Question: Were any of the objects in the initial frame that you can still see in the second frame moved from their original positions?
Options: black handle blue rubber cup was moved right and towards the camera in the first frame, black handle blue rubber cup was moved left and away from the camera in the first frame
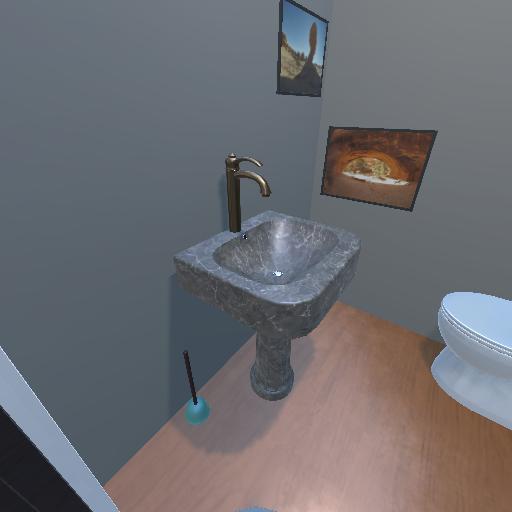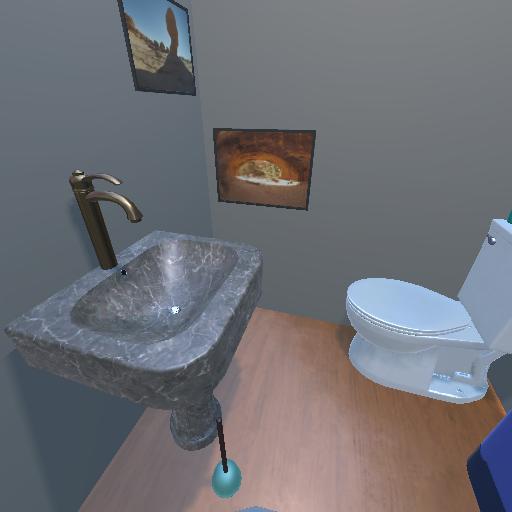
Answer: black handle blue rubber cup was moved right and towards the camera in the first frame